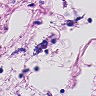
Metastatic tissue present: no